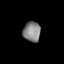
Tissue: lung
Cell type: Epithelial cells
Senescence score: 0.2228
Nuclear area (px): 345
Mean DAPI intensity: 130.386